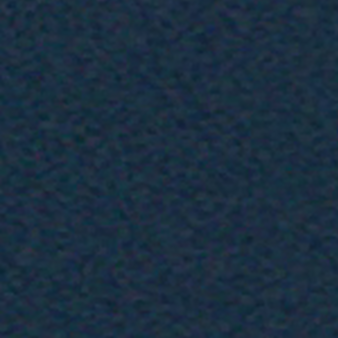
Label: other